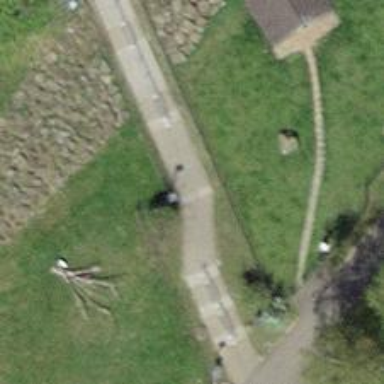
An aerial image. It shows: Road with steps.